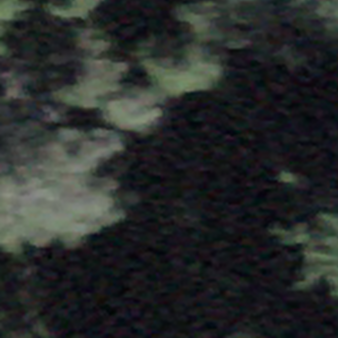
Label: other